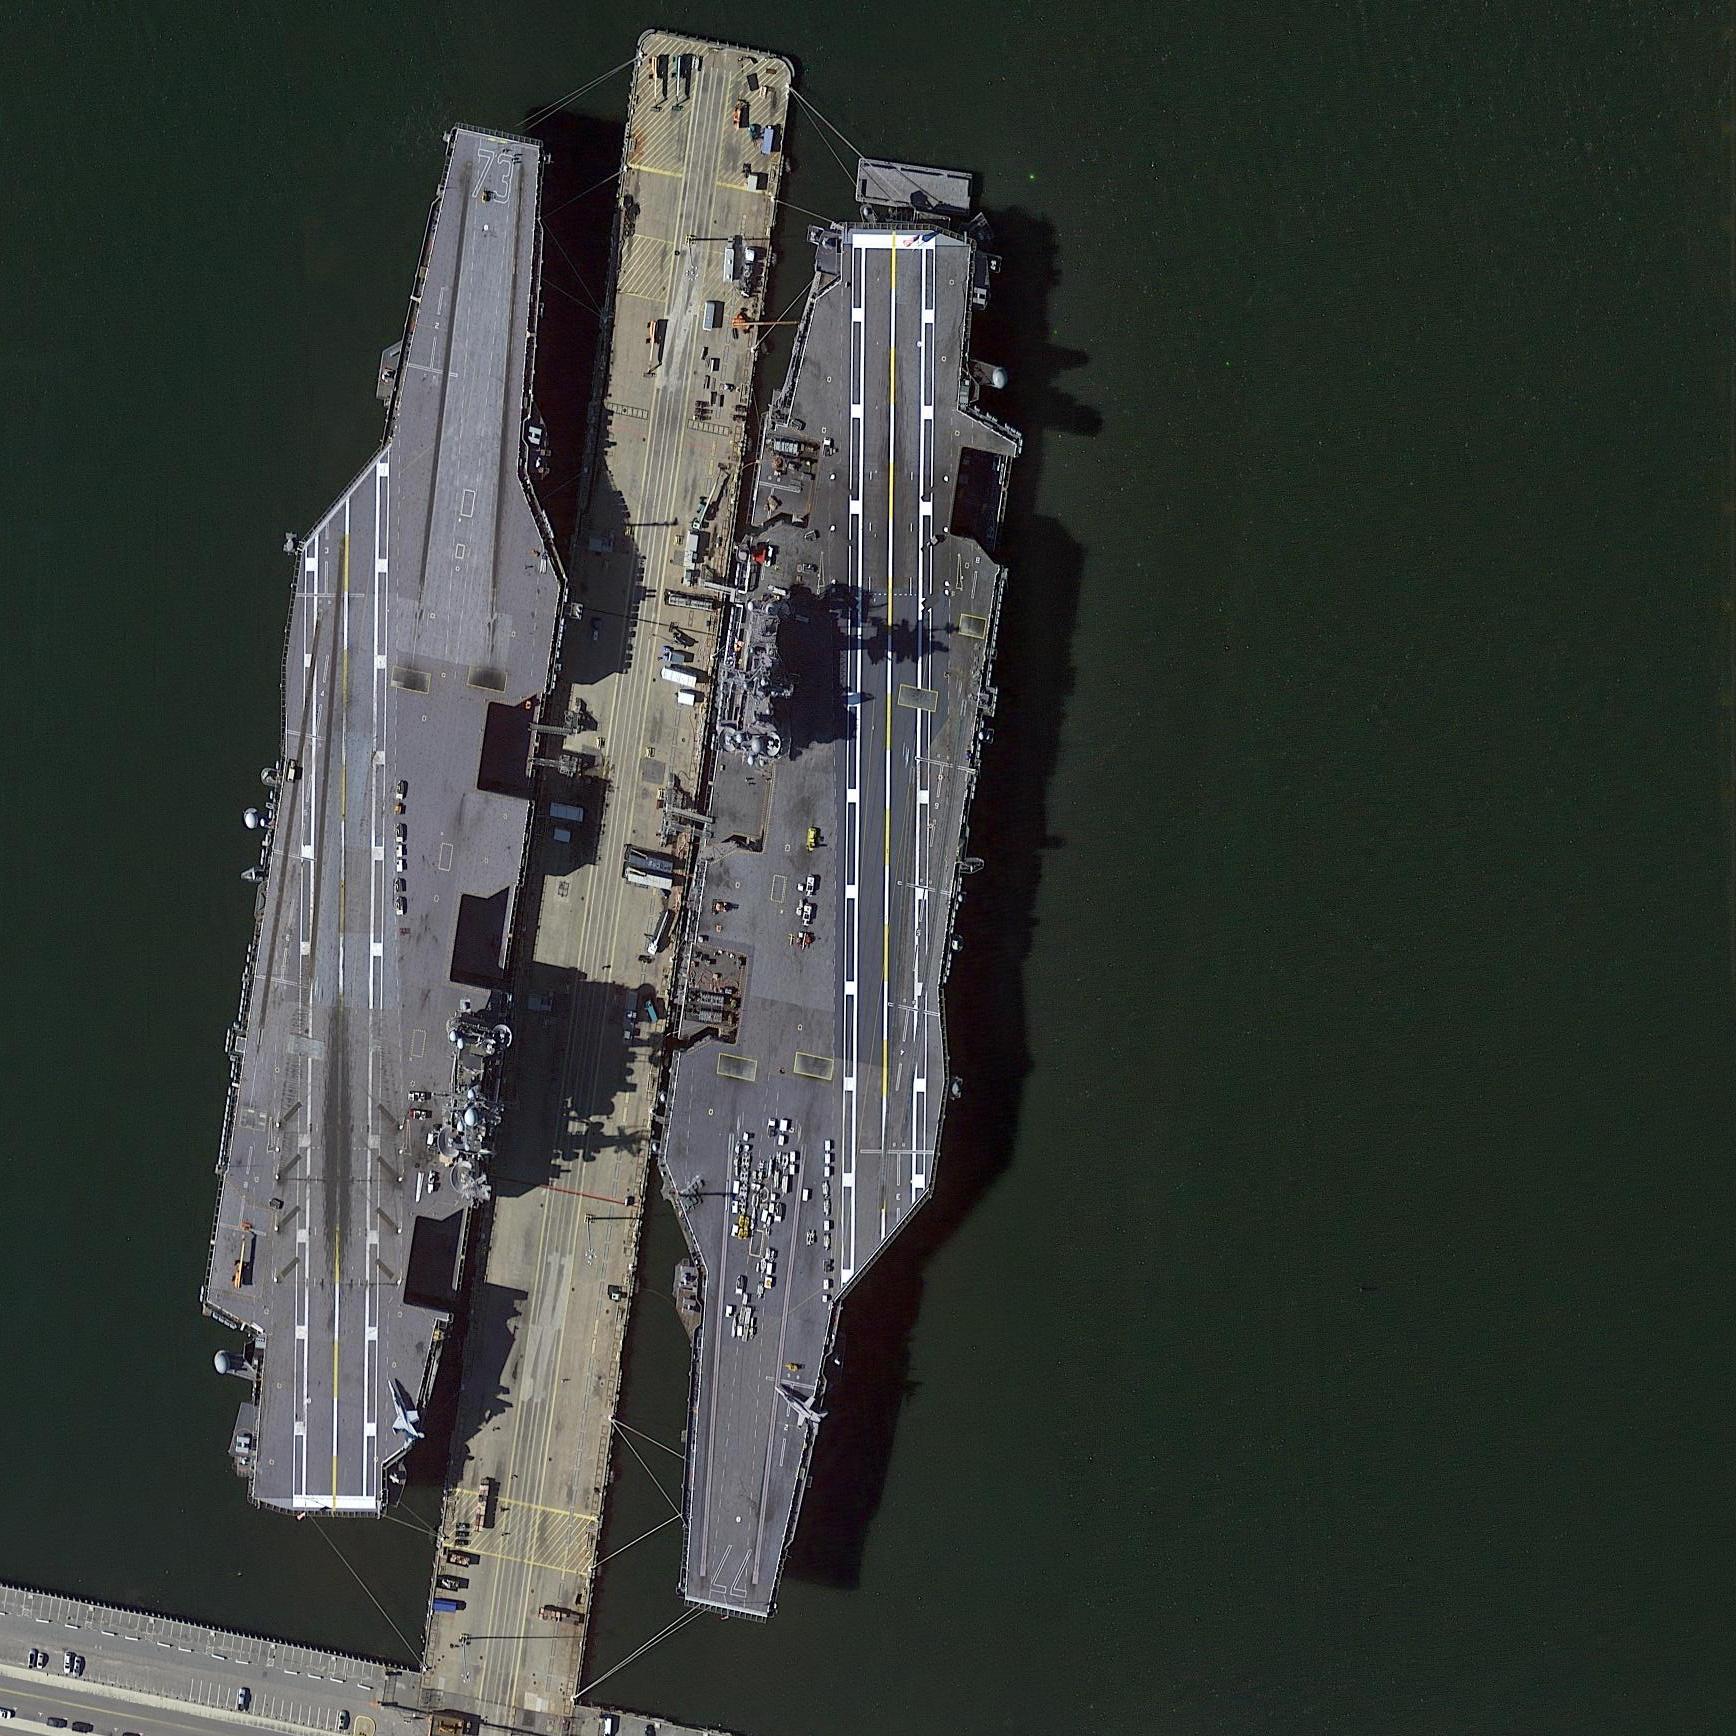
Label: aircraft_carrier